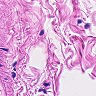
Metastatic tissue present: no